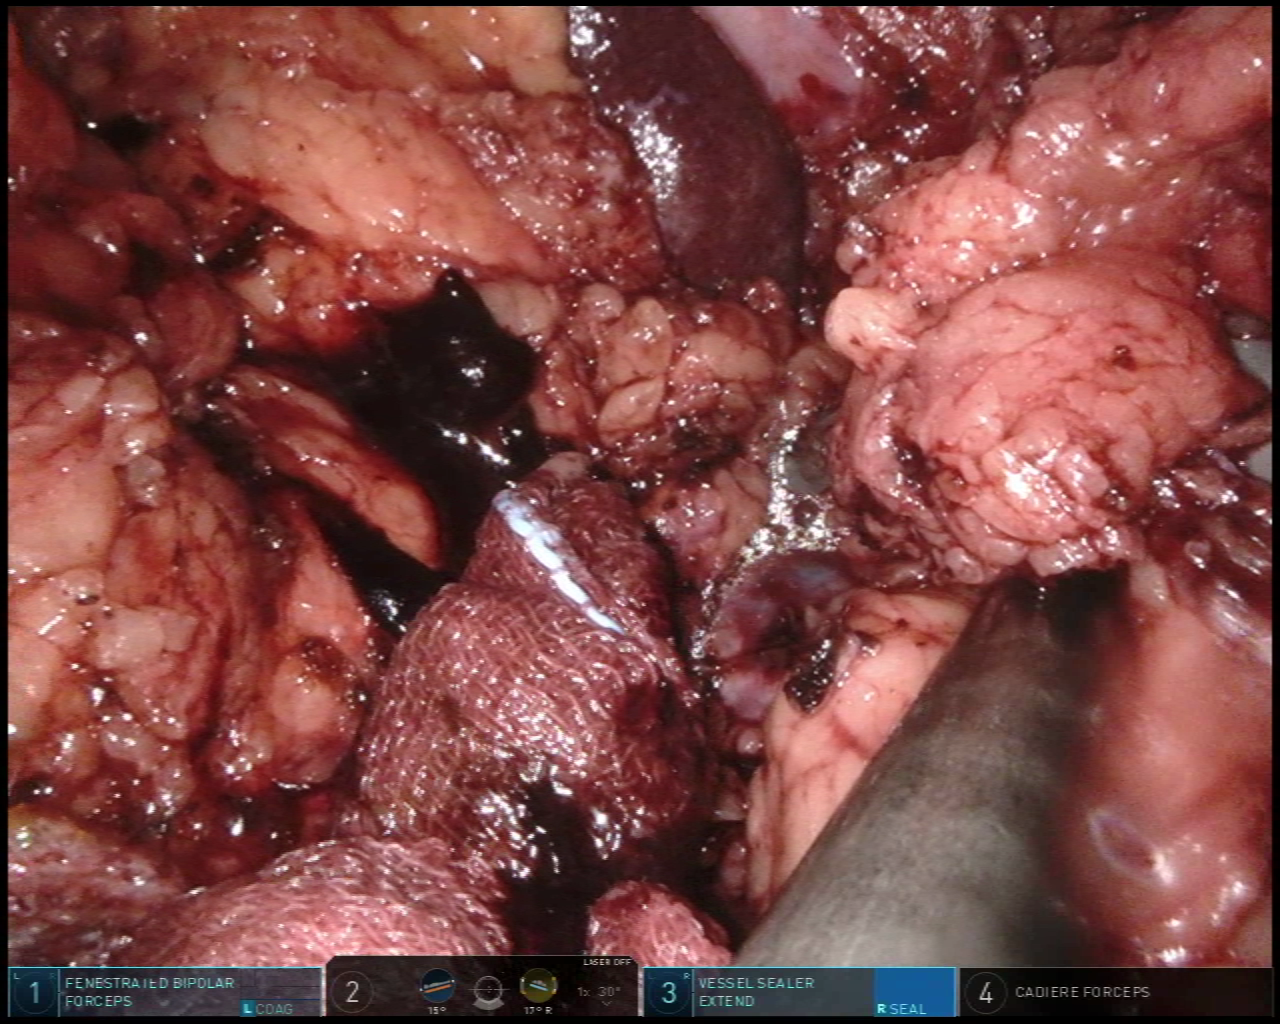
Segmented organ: spleen
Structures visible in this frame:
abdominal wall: yes
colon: yes
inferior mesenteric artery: no
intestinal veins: no
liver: no
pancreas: no
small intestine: no
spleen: yes
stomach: no
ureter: no
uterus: no
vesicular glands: no